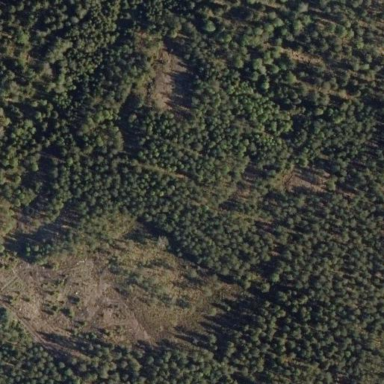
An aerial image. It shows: Logging area.